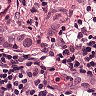
Metastatic tissue present: yes